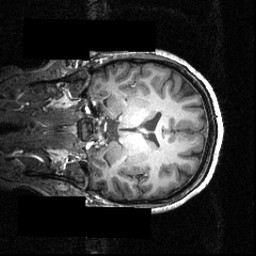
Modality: T1w
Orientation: coronal
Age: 26
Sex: male
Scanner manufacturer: siemens
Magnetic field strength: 3.951 T
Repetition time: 1.5 s
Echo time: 0.00335 s